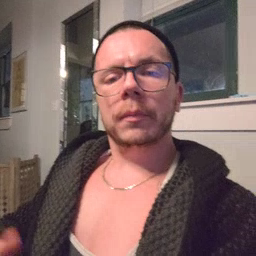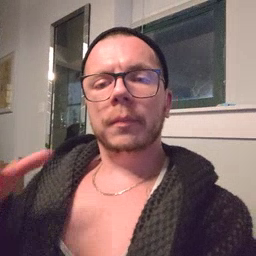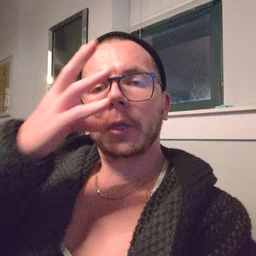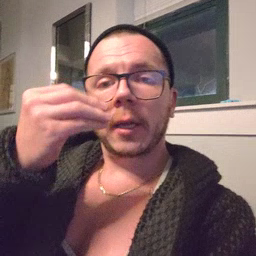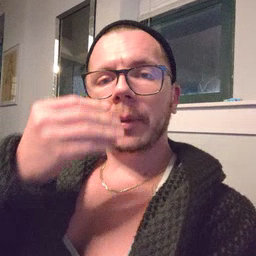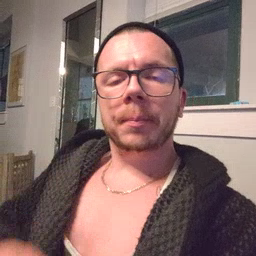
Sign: sleep